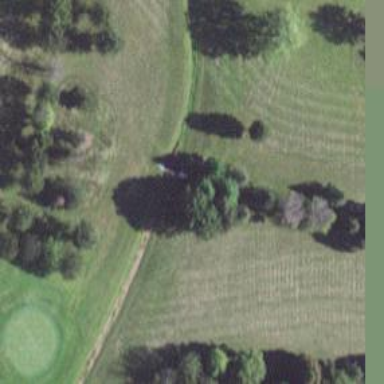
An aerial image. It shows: Path on bridge designed for golf carts.